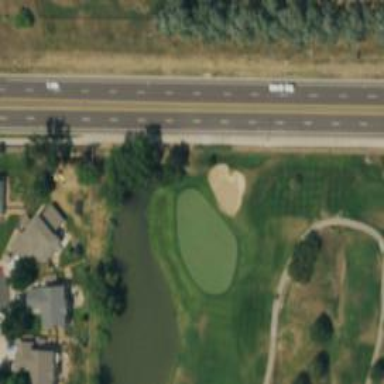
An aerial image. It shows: View of golf hole.